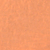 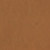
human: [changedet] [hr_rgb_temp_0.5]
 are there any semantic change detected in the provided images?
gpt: Everything remains the same.